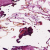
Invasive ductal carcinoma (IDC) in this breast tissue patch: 0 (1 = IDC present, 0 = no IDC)